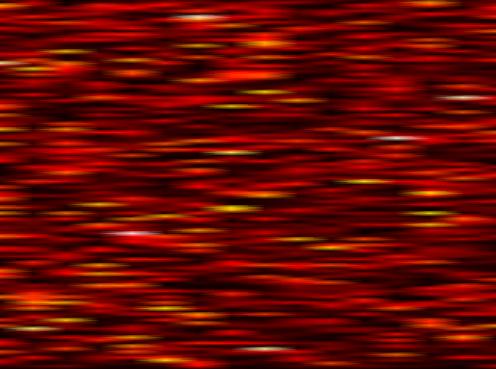
Label: WOLA